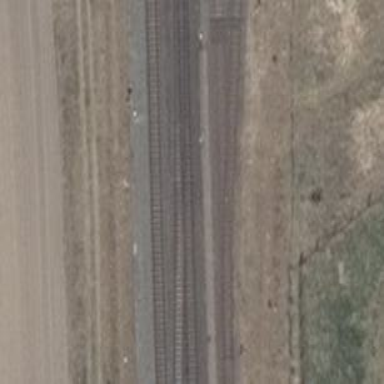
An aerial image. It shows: Railway switch with the turnout on the right side.